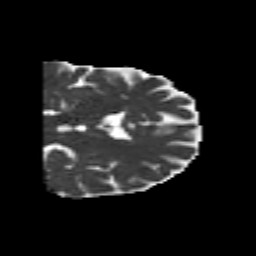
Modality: MD
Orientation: coronal
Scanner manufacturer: siemens
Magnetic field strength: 3 T
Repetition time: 6.8 s
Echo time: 0.093 s